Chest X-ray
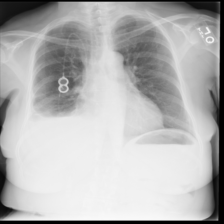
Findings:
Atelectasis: negative
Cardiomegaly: negative
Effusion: negative
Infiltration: negative
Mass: negative
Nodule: negative
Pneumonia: negative
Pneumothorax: negative
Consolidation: negative
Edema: negative
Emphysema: negative
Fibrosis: negative
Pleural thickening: negative
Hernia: negative